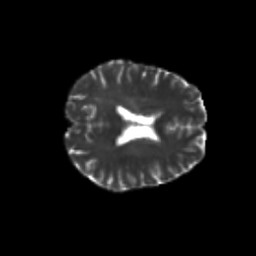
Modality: T2w
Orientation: axial
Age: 34
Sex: female
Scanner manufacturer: siemens
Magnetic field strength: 3 T
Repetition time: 8.6 s
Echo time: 0.095 s